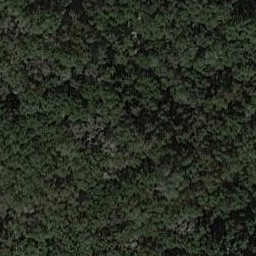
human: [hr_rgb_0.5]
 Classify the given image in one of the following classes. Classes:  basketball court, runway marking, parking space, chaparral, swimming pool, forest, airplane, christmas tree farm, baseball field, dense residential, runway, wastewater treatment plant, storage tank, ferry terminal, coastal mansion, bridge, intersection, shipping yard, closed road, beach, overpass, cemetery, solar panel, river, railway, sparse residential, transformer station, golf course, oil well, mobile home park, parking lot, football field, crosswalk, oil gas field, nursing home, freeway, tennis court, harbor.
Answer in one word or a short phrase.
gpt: forest